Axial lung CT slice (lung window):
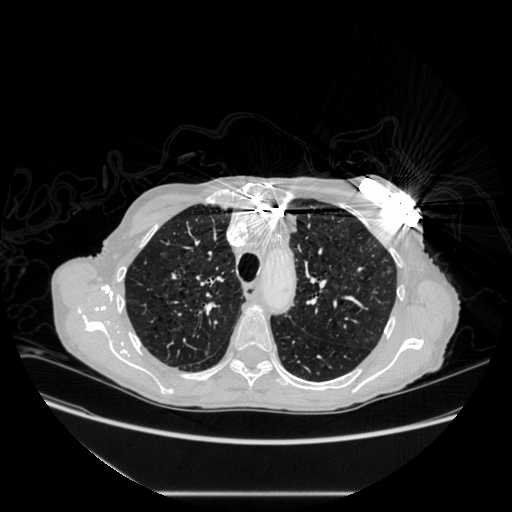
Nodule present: no